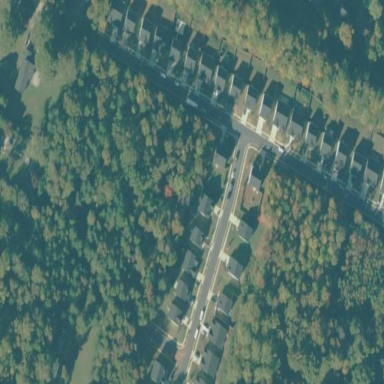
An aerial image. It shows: Residential area consisting of single-family homes.